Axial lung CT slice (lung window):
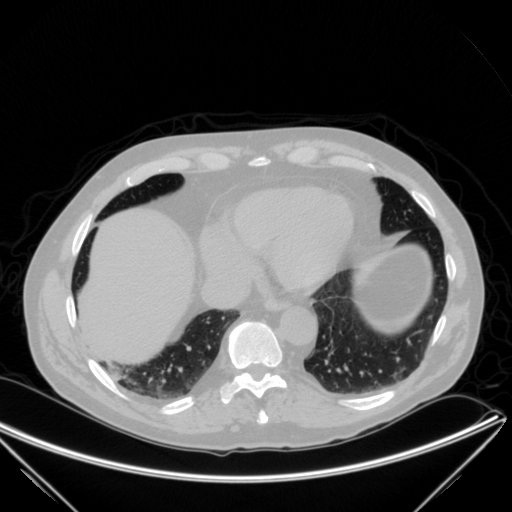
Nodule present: no